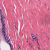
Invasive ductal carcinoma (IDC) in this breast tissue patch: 0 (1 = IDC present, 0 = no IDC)